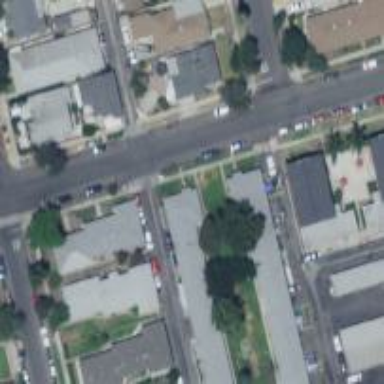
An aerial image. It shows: Alley classified as service road.